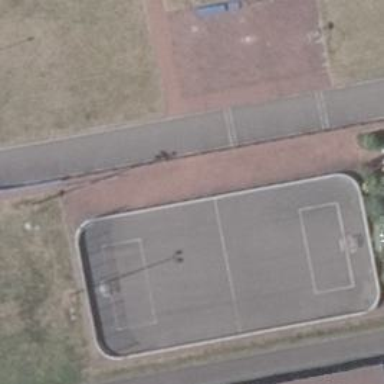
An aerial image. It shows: Field hockey pitch with asphalt surface.